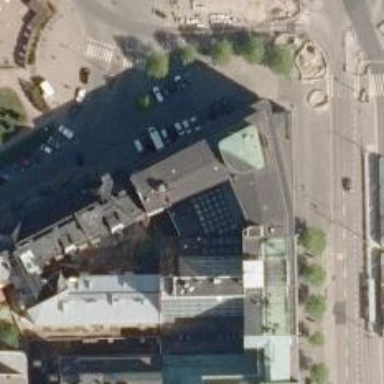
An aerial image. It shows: Post office.